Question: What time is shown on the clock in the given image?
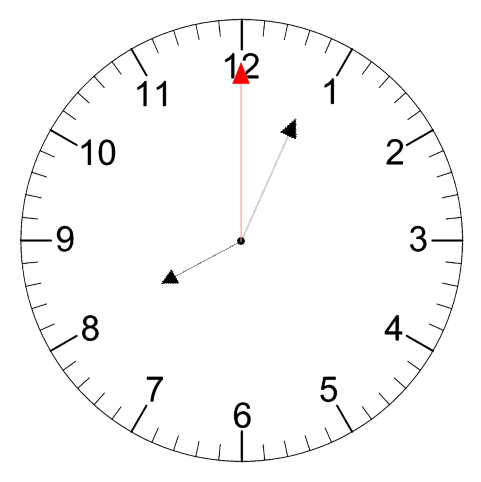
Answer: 08:04:00